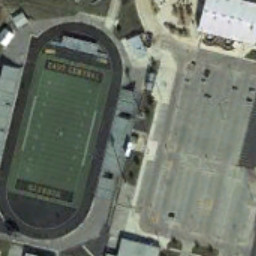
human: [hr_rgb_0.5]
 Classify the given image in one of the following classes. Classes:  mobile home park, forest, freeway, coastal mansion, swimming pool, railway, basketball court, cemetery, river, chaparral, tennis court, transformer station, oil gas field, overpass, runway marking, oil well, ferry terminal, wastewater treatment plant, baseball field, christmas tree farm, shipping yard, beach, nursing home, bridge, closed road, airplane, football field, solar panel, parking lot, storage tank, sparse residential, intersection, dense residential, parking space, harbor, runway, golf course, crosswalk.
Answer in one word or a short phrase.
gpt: football field